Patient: sex F, age 71
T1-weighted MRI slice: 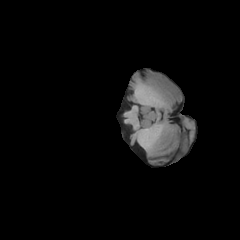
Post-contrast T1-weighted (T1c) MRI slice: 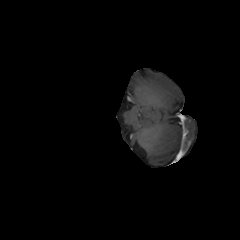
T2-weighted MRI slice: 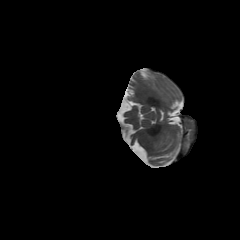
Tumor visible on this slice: no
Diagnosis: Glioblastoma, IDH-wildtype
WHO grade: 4